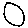
Label: moon